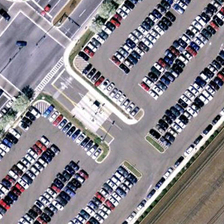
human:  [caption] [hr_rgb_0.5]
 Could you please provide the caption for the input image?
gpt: many cars are in a large parking lot near railways .

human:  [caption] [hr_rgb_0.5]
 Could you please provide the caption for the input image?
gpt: many cars are in a large parking lot near railways .

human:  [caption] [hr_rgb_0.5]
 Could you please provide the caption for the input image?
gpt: many cars are in a large parking lot near railways .

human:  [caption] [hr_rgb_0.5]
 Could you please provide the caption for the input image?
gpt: many cars are in a large parking lot near railways .

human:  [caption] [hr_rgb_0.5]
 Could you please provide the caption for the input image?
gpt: many cars are in a large parking lot near railways .